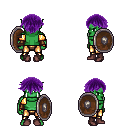
a pixel art fantasy rpg character, male body template, orc, green skin, gold arm armor, gold greaves, purple short bangs hairstyle, leather bracers, maroon shoes, shield, four views (front, back, left, right), 2x2 character sprite sheet, small pixel art, hard edges, no anti-aliasing